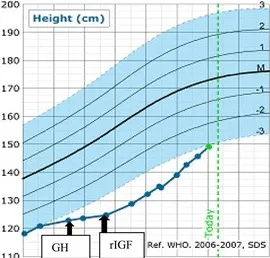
A; Height and its response to GH and IGF1 treatment.
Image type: chart (chart)